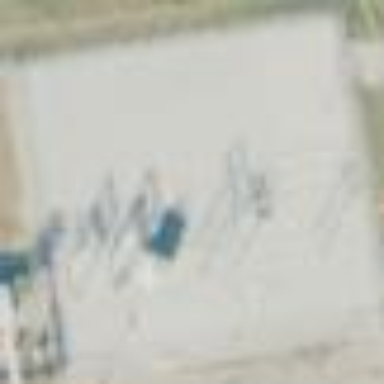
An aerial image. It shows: Industrial substation surrounded by fence.